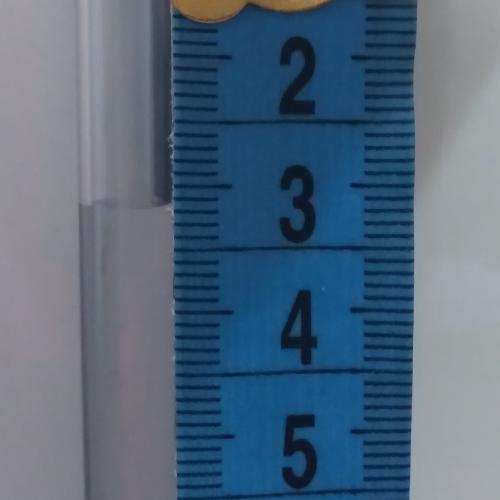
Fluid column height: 3.1 cm